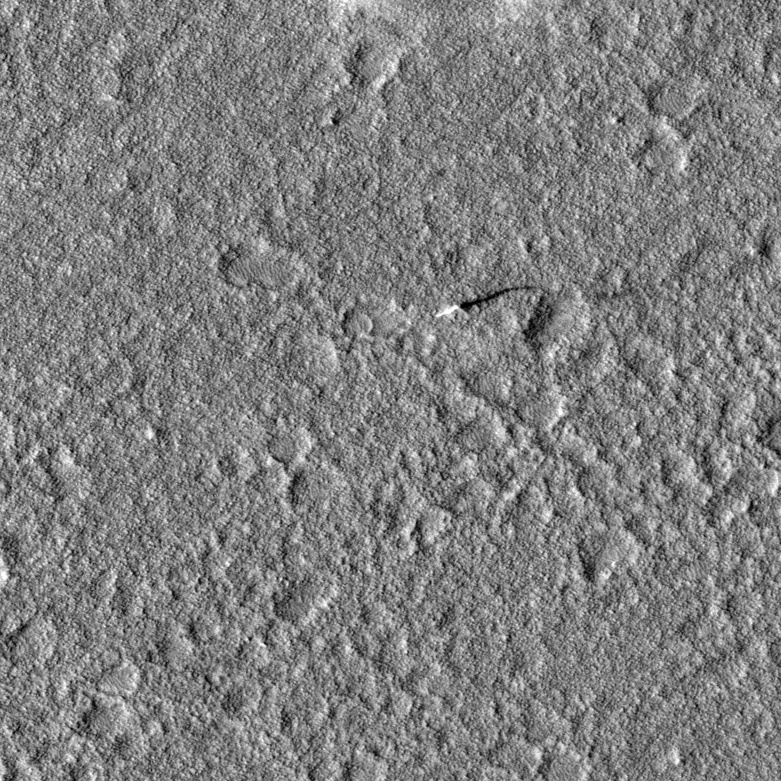
Label: dustdevil